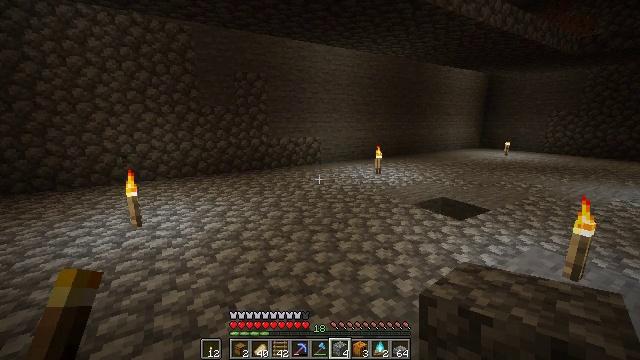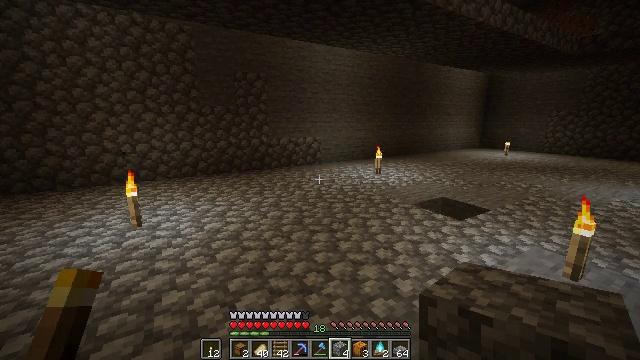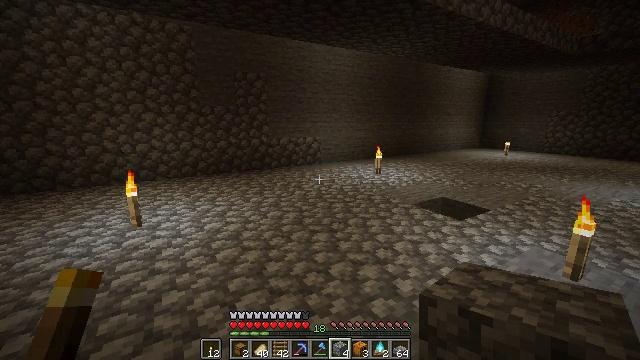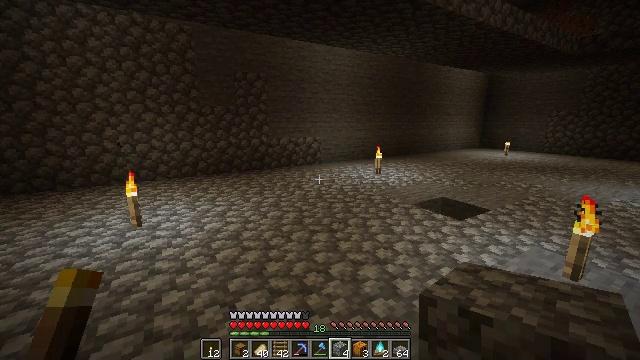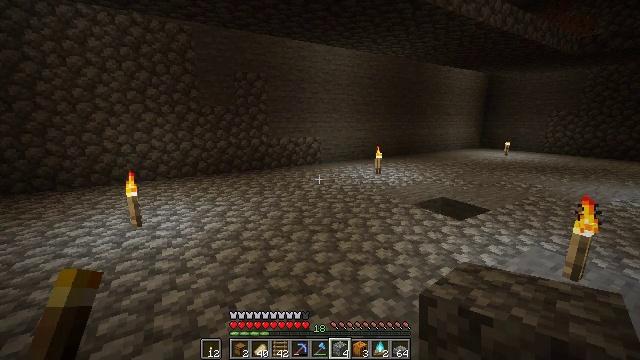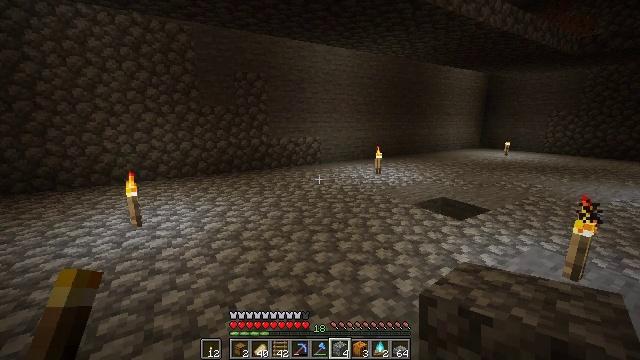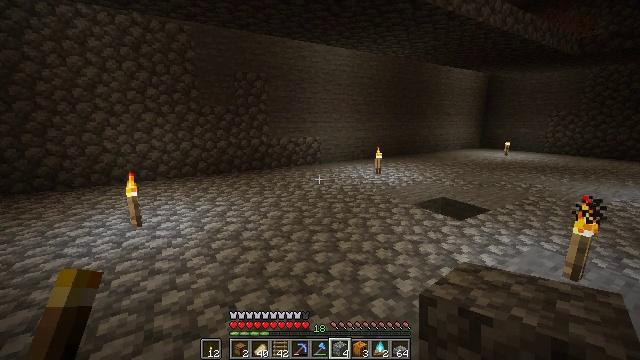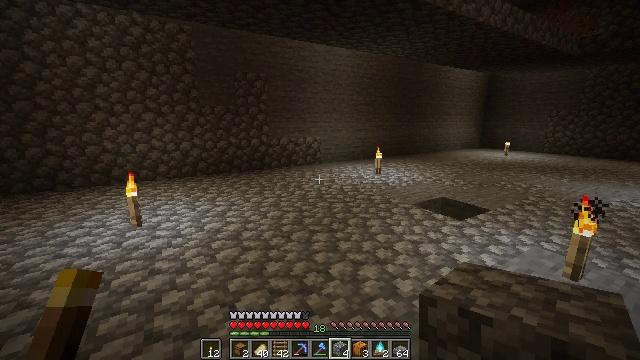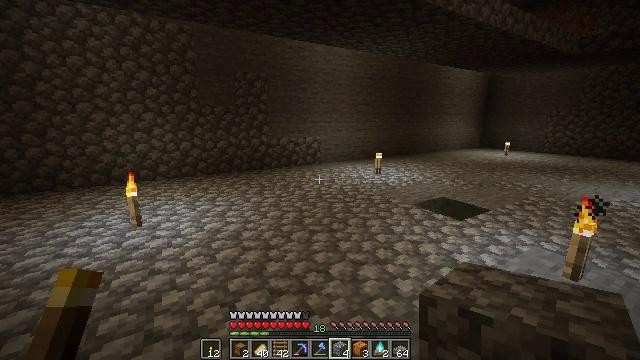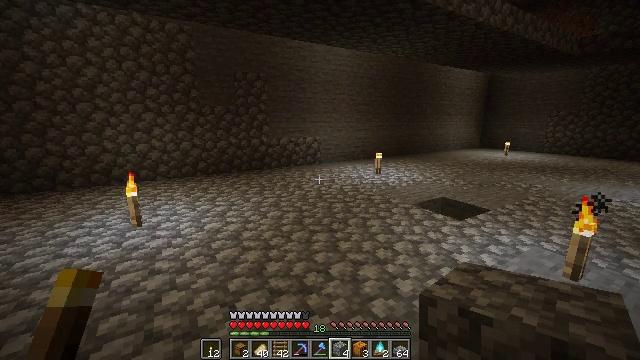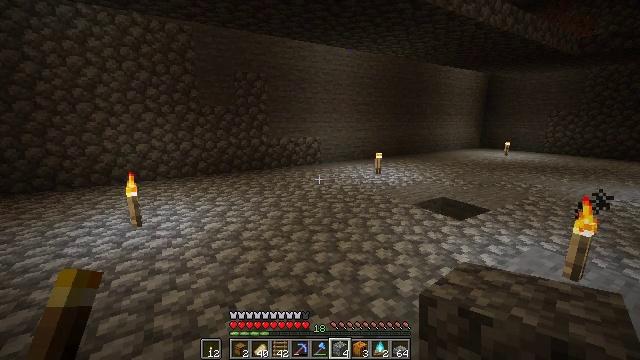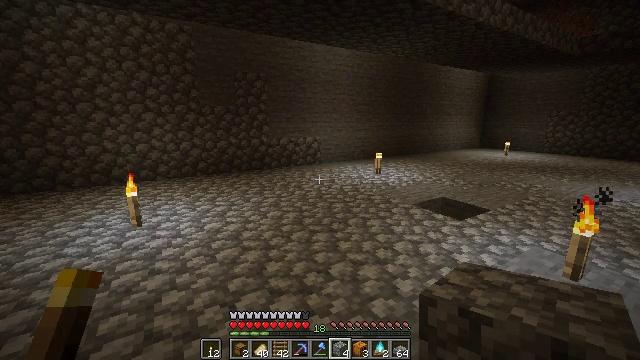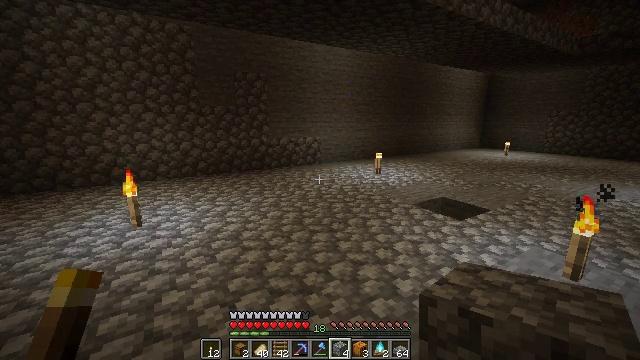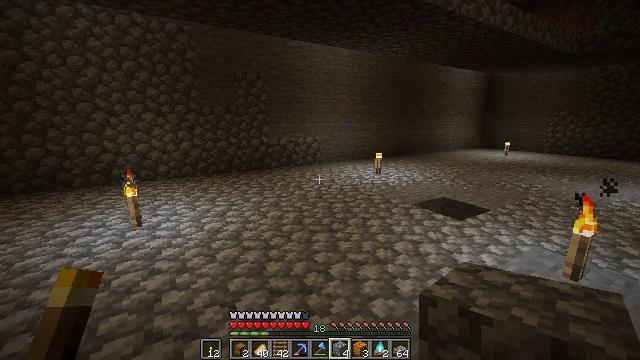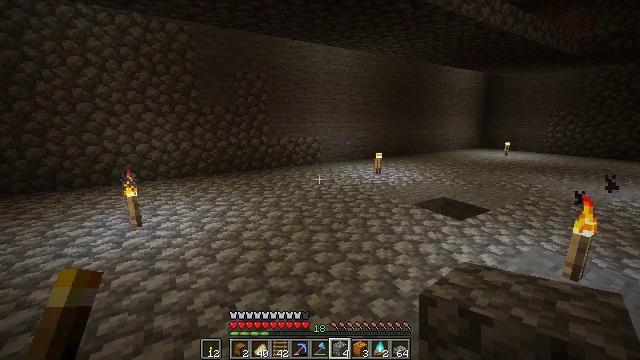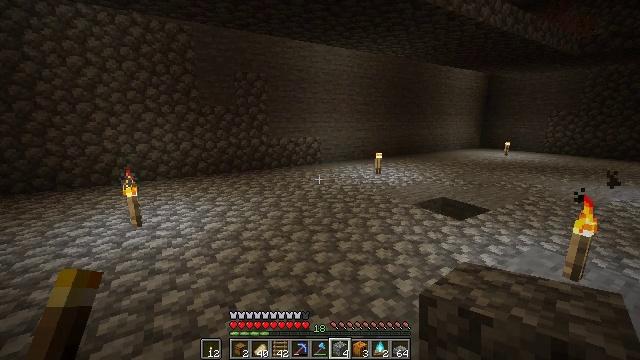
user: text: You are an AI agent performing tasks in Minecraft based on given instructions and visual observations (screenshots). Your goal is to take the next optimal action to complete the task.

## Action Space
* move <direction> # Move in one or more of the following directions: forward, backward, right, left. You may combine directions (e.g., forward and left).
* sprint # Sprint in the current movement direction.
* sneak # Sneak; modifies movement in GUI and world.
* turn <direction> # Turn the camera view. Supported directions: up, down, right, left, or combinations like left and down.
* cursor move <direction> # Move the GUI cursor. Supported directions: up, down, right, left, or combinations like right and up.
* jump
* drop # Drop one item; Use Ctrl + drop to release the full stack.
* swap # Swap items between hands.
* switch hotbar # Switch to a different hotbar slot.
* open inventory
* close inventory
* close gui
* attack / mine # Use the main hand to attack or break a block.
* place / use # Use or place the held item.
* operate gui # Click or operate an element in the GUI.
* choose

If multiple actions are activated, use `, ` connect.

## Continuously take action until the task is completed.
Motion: motion action
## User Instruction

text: Disassemble the ladder.
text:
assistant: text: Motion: no_op
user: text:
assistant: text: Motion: no_op
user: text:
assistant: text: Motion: no_op
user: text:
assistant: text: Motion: no_op
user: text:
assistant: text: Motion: no_op
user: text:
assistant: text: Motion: no_op
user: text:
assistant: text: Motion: no_op
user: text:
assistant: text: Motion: no_op
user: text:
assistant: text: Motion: no_op
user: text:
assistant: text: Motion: no_op
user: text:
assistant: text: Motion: no_op
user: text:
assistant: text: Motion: no_op
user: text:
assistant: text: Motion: no_op
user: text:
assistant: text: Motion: no_op
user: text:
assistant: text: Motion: no_op
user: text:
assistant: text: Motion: no_op
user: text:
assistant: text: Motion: no_op
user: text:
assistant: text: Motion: no_op
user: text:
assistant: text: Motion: no_op
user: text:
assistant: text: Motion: no_op
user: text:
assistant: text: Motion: no_op
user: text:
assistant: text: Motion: no_op
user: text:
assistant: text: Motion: no_op
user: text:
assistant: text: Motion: no_op
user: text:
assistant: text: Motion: no_op
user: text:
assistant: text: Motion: no_op
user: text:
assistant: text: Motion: no_op
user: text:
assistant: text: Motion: no_op
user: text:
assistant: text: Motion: no_op
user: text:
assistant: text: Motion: no_op